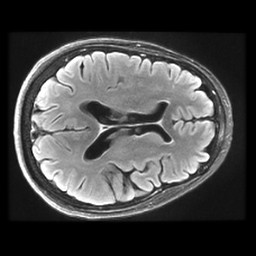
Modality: FLAIR
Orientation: axial
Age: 70
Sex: female
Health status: healthy
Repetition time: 12 s
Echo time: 0.09782 s